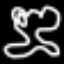
Label: frog